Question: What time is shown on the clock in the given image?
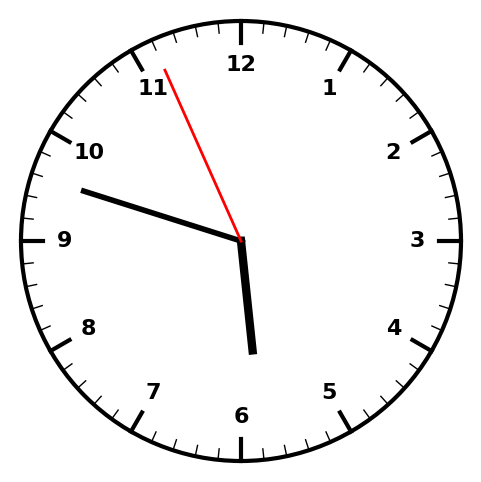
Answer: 05:47:56